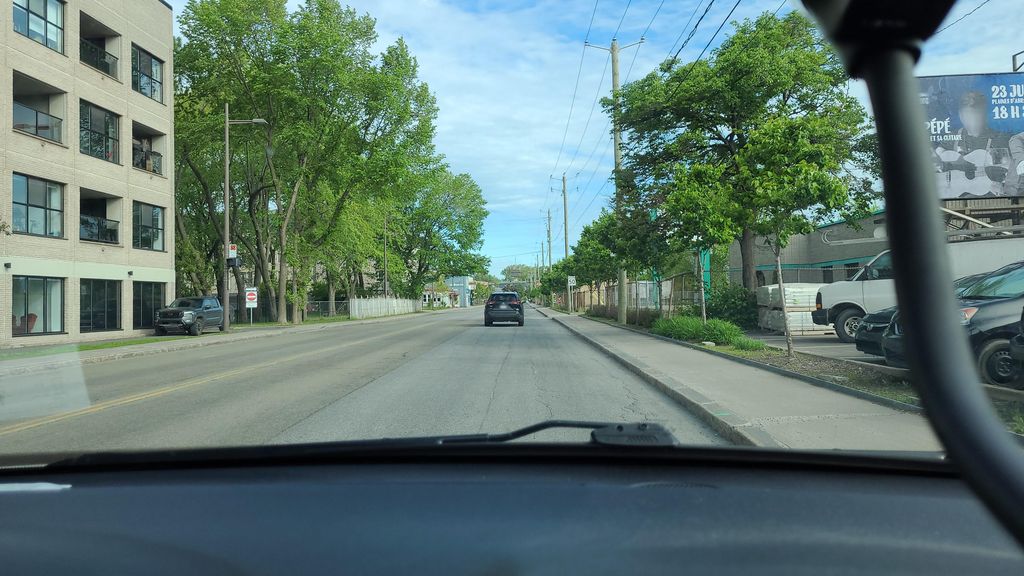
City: quebec_city